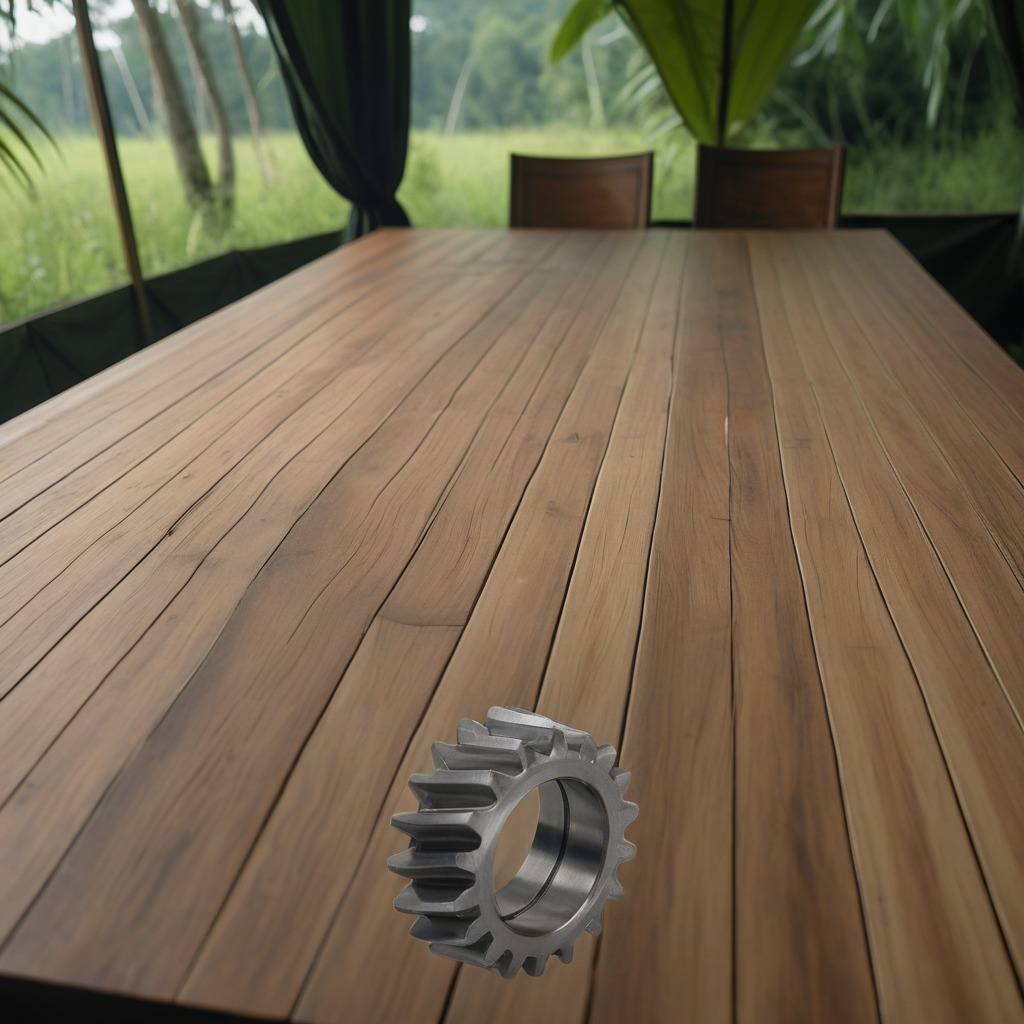
A steel gear with teeth is lying on a wooden table.